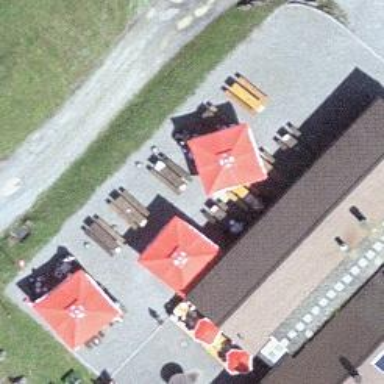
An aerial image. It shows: Garden outdoor seating area with leisure land design.